Question: I have an image example here of this feature that is now available in Excel 2010's spark lines:

Ideally I'd like to have a vertical line as well indicating a max/min for each row.
Any resources to this effect (I'm here to learn) would be great.
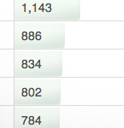
Answer: (If you just want to get it done, Google charts will be much quicker and simpler - but if you want to learn, this sounds like a pretty cool little project.)
It sounds like you are primarily having trouble with HTML/CSS.
I would stick with '<div>' for this, as '<table>' has more baggage with browsers around setting widths, borders, etc. '<div>' is pretty much a blank slate. I'd ignore all the extra lines in your example picture (at first, anyways) and focus on creating stacked bars of differing widths, with lines for max and min.
HTML:
'''
<div class="row">
<div class="value">5873</div>
<div class="min">3049</div>
<div class="max">6039</div>
</div>
'''
CSS:
'''
div {
height: 20px; /* You'll want all of the heights to match */
}
div.value {
position: absolute; /* All of the inner divs are positioned absolute so they overlap eachother */
-moz-box-shadow: inset 0 0 10px #aaa; /* basic inset shadow for some dimension - you could make it look however u like with some work */
-webkit-box-shadow: inset 0 0 10px #aaa;
box-shadow: inset 0 0 10px #aaa;
}
div.min,
div.max {
position: absolute;
text-indent: -999em;
border-right: 2px solid #000; /* This becomes the indicator for the min/max */
}
'''
In javascript, you're going to want to set the widths of all 'div.value', 'div.max', and 'div.min' based on what their text values are, something like:
'''
$('div.value, div.min, div.max').each(function(){
$(this).width($(this).text() / 100);
});
'''
I'm skipping lots of detail here, but hopefully this helps. Good luck!